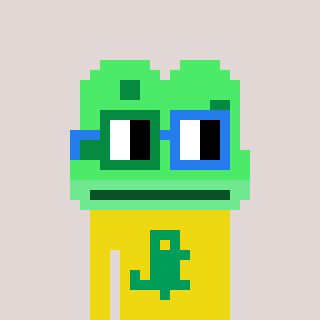
a pixel art character with square green and blue glasses, a frog-shaped head and a yellow-colored body on a warm background